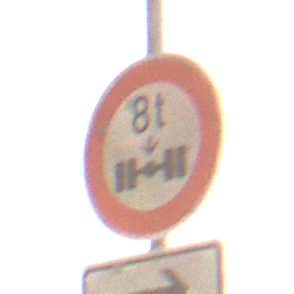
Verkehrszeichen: TatsaechlicheAchslast
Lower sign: RichtungsangabeDurchPfeile5
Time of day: Night
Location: Outdoor (Suburban)
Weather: Clear
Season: NotSpecified
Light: Artificial